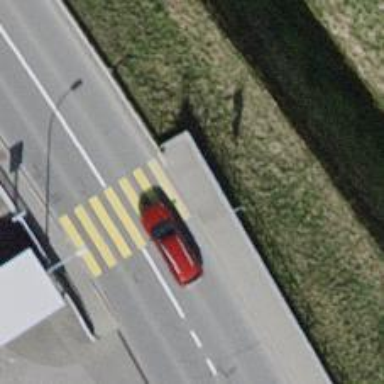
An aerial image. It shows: Bus stop with platform for public transport.